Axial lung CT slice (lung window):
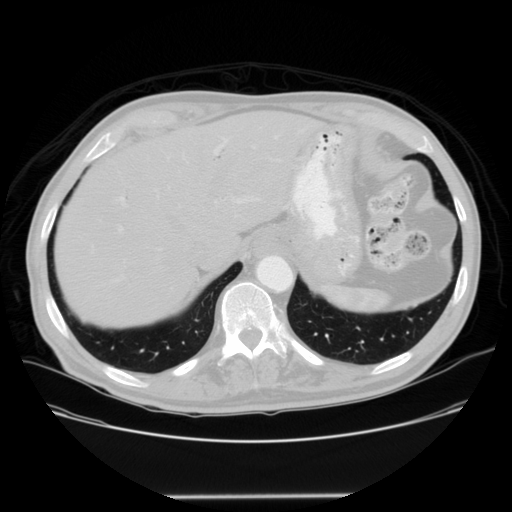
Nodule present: no